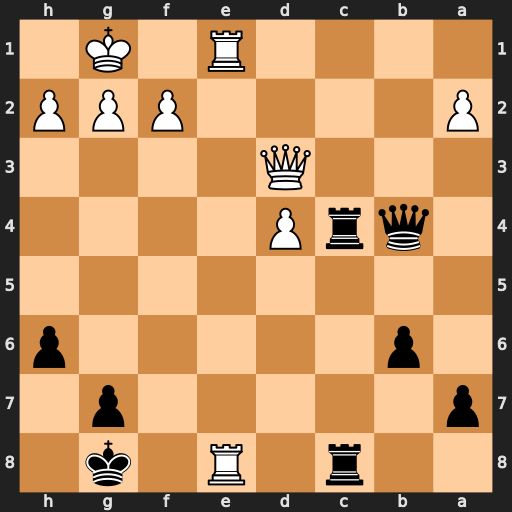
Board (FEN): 2r1R1k1/p5p1/1p5p/8/1qrP4/3Q4/P4PPP/4R1K1
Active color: b
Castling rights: -
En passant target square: -
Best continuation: Rxe8 Rxe8+ Kf7 g3 Kxe8